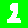
Digit: 2